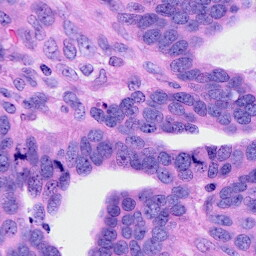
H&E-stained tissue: Ovarian